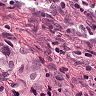
Metastatic tissue present: yes